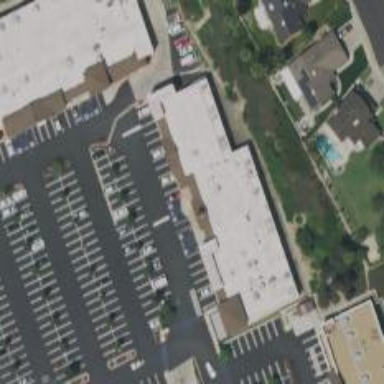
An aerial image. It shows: Veterinary facility.